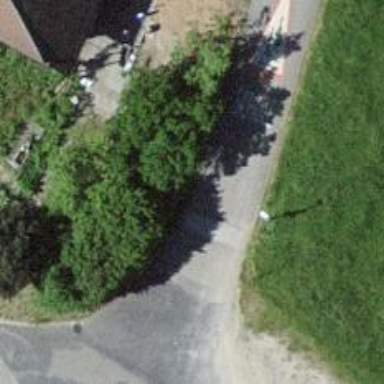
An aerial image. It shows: Feature for traffic calming is present.